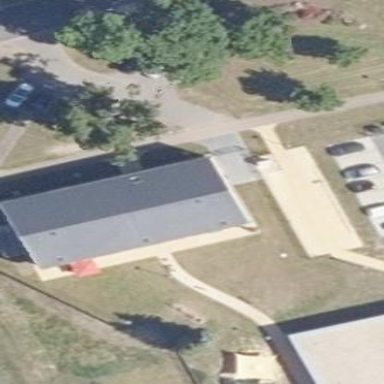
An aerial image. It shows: Building that houses veterinary clinic.